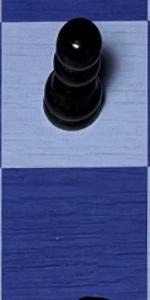
Label: Empty